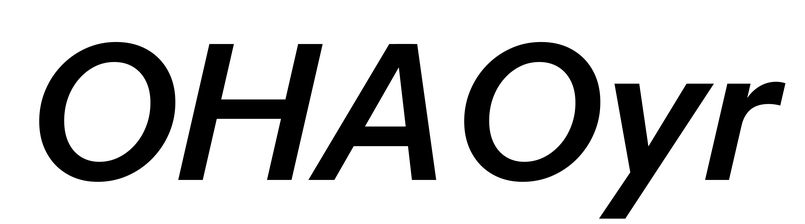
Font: InstrumentSans-Italic_SemiBold_Italic